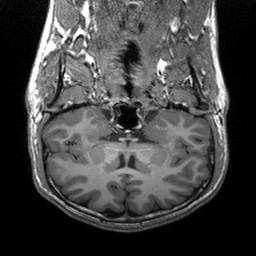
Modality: T1w
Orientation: sagittal